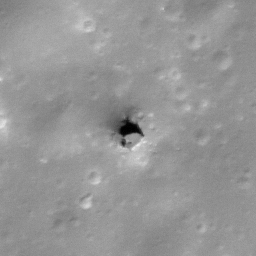
Pit: Palitzsch B 1
Host crater: Palitzsch B
Host type: impact_melt
Lunar coordinates: latitude -26.316, longitude 68.191